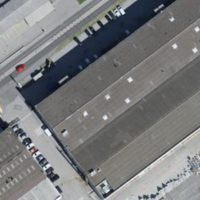
EUNIS habitat code: 54
Species observed at this site:
Convolvulus arvensis